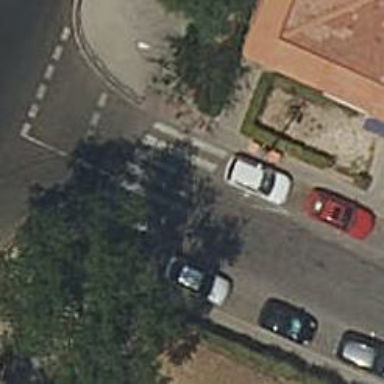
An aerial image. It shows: Uncontrolled road crossing.